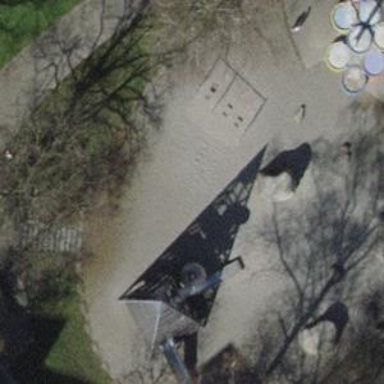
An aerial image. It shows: Playground area for leisure activities on the land.